Question: I have been trying to create the following arrow, but shorter, without the tail and pointing down. But to no avail.
Can someone help me here? I'm stuck and can't figure it out. Do I need to create the shape in code instead of XML or am I just failing at creating the proper XML.
I felt there was no need to post my code since it's really not any different from the code found when visiting the link.
<URL>

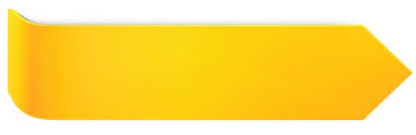
Answer: > The NinePatch class permits drawing a bitmap in nine or more sections.
Essentially, it allows the creation of custom graphics that will scale
the way that you define.
Take a look at here
<URL>
and here
<URL>
to understand how to do a 9patch image.
Then, you can create your arrow with any graphic program (i.e. photoshop) and use <URL> to make it stretchable